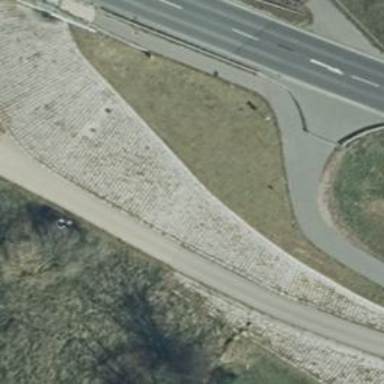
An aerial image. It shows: Embankment created as man-made structure.